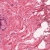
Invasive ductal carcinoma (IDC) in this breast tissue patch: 0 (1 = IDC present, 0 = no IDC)